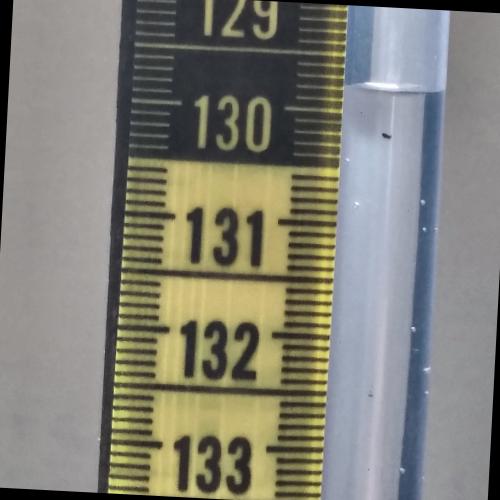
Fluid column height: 129.8 cm